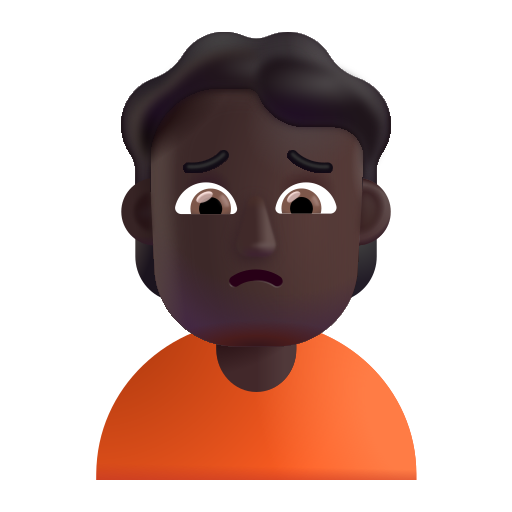
person frowning color dark